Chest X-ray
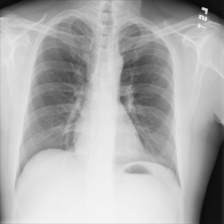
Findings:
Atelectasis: negative
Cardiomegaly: negative
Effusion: negative
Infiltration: negative
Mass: negative
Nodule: negative
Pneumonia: negative
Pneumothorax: negative
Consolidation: negative
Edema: negative
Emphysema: negative
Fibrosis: negative
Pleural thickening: negative
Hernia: negative